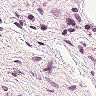
Metastatic tissue present: no